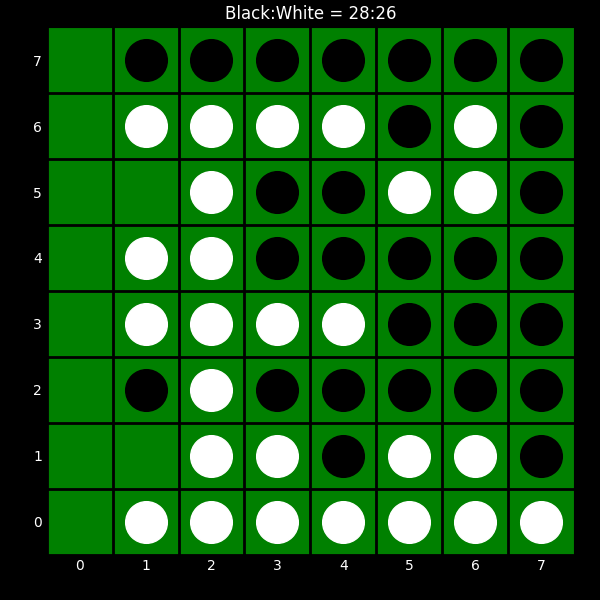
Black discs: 28
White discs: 26